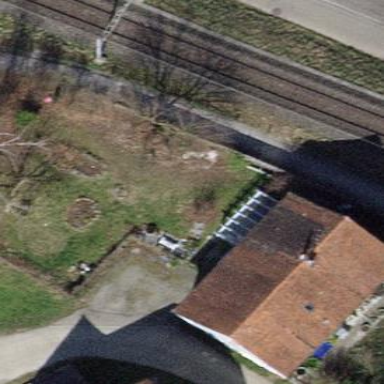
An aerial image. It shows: Detached building.